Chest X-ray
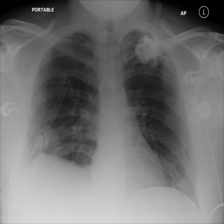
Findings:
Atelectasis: negative
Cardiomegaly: negative
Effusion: negative
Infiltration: positive
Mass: positive
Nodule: negative
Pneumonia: negative
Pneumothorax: negative
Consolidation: negative
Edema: negative
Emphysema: negative
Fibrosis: negative
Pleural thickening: negative
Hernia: negative